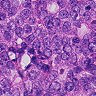
Metastatic tissue present: yes